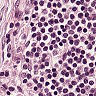
Metastatic tissue present: no